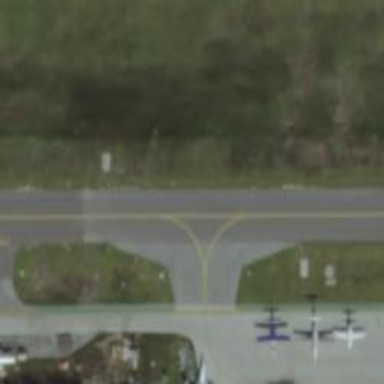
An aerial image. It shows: Image of taxiway at airport.